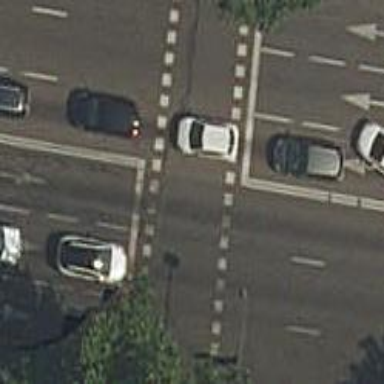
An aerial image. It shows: Zebra crossing with traffic signals.